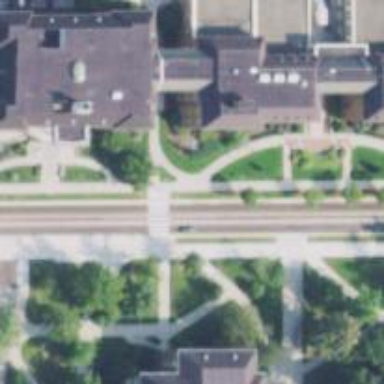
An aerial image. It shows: Footway with asphalt surface and zebra crossing.